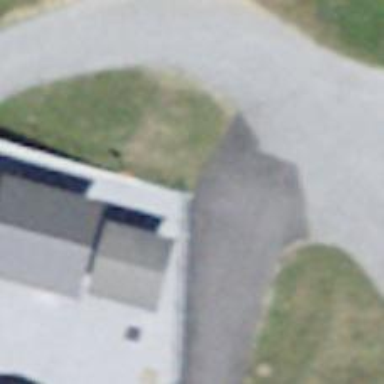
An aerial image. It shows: Aerial marker with roof covering supported by pole.